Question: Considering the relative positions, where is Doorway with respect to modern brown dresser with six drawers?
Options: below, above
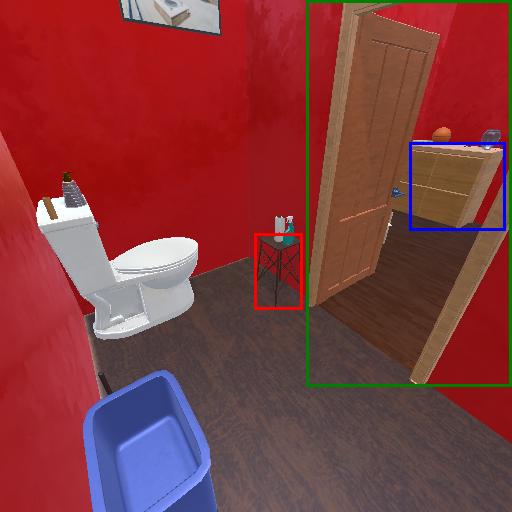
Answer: below